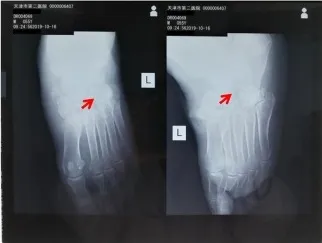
Pre-operative detection showed swelling and intermediate cuneiform displacement in the left foot. X-ray detection revealed intermediate cuneiform fracture and displacement. The red arrows indicate the position of displaced intermediate cuneiform.
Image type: radiology (x_ray)